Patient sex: F
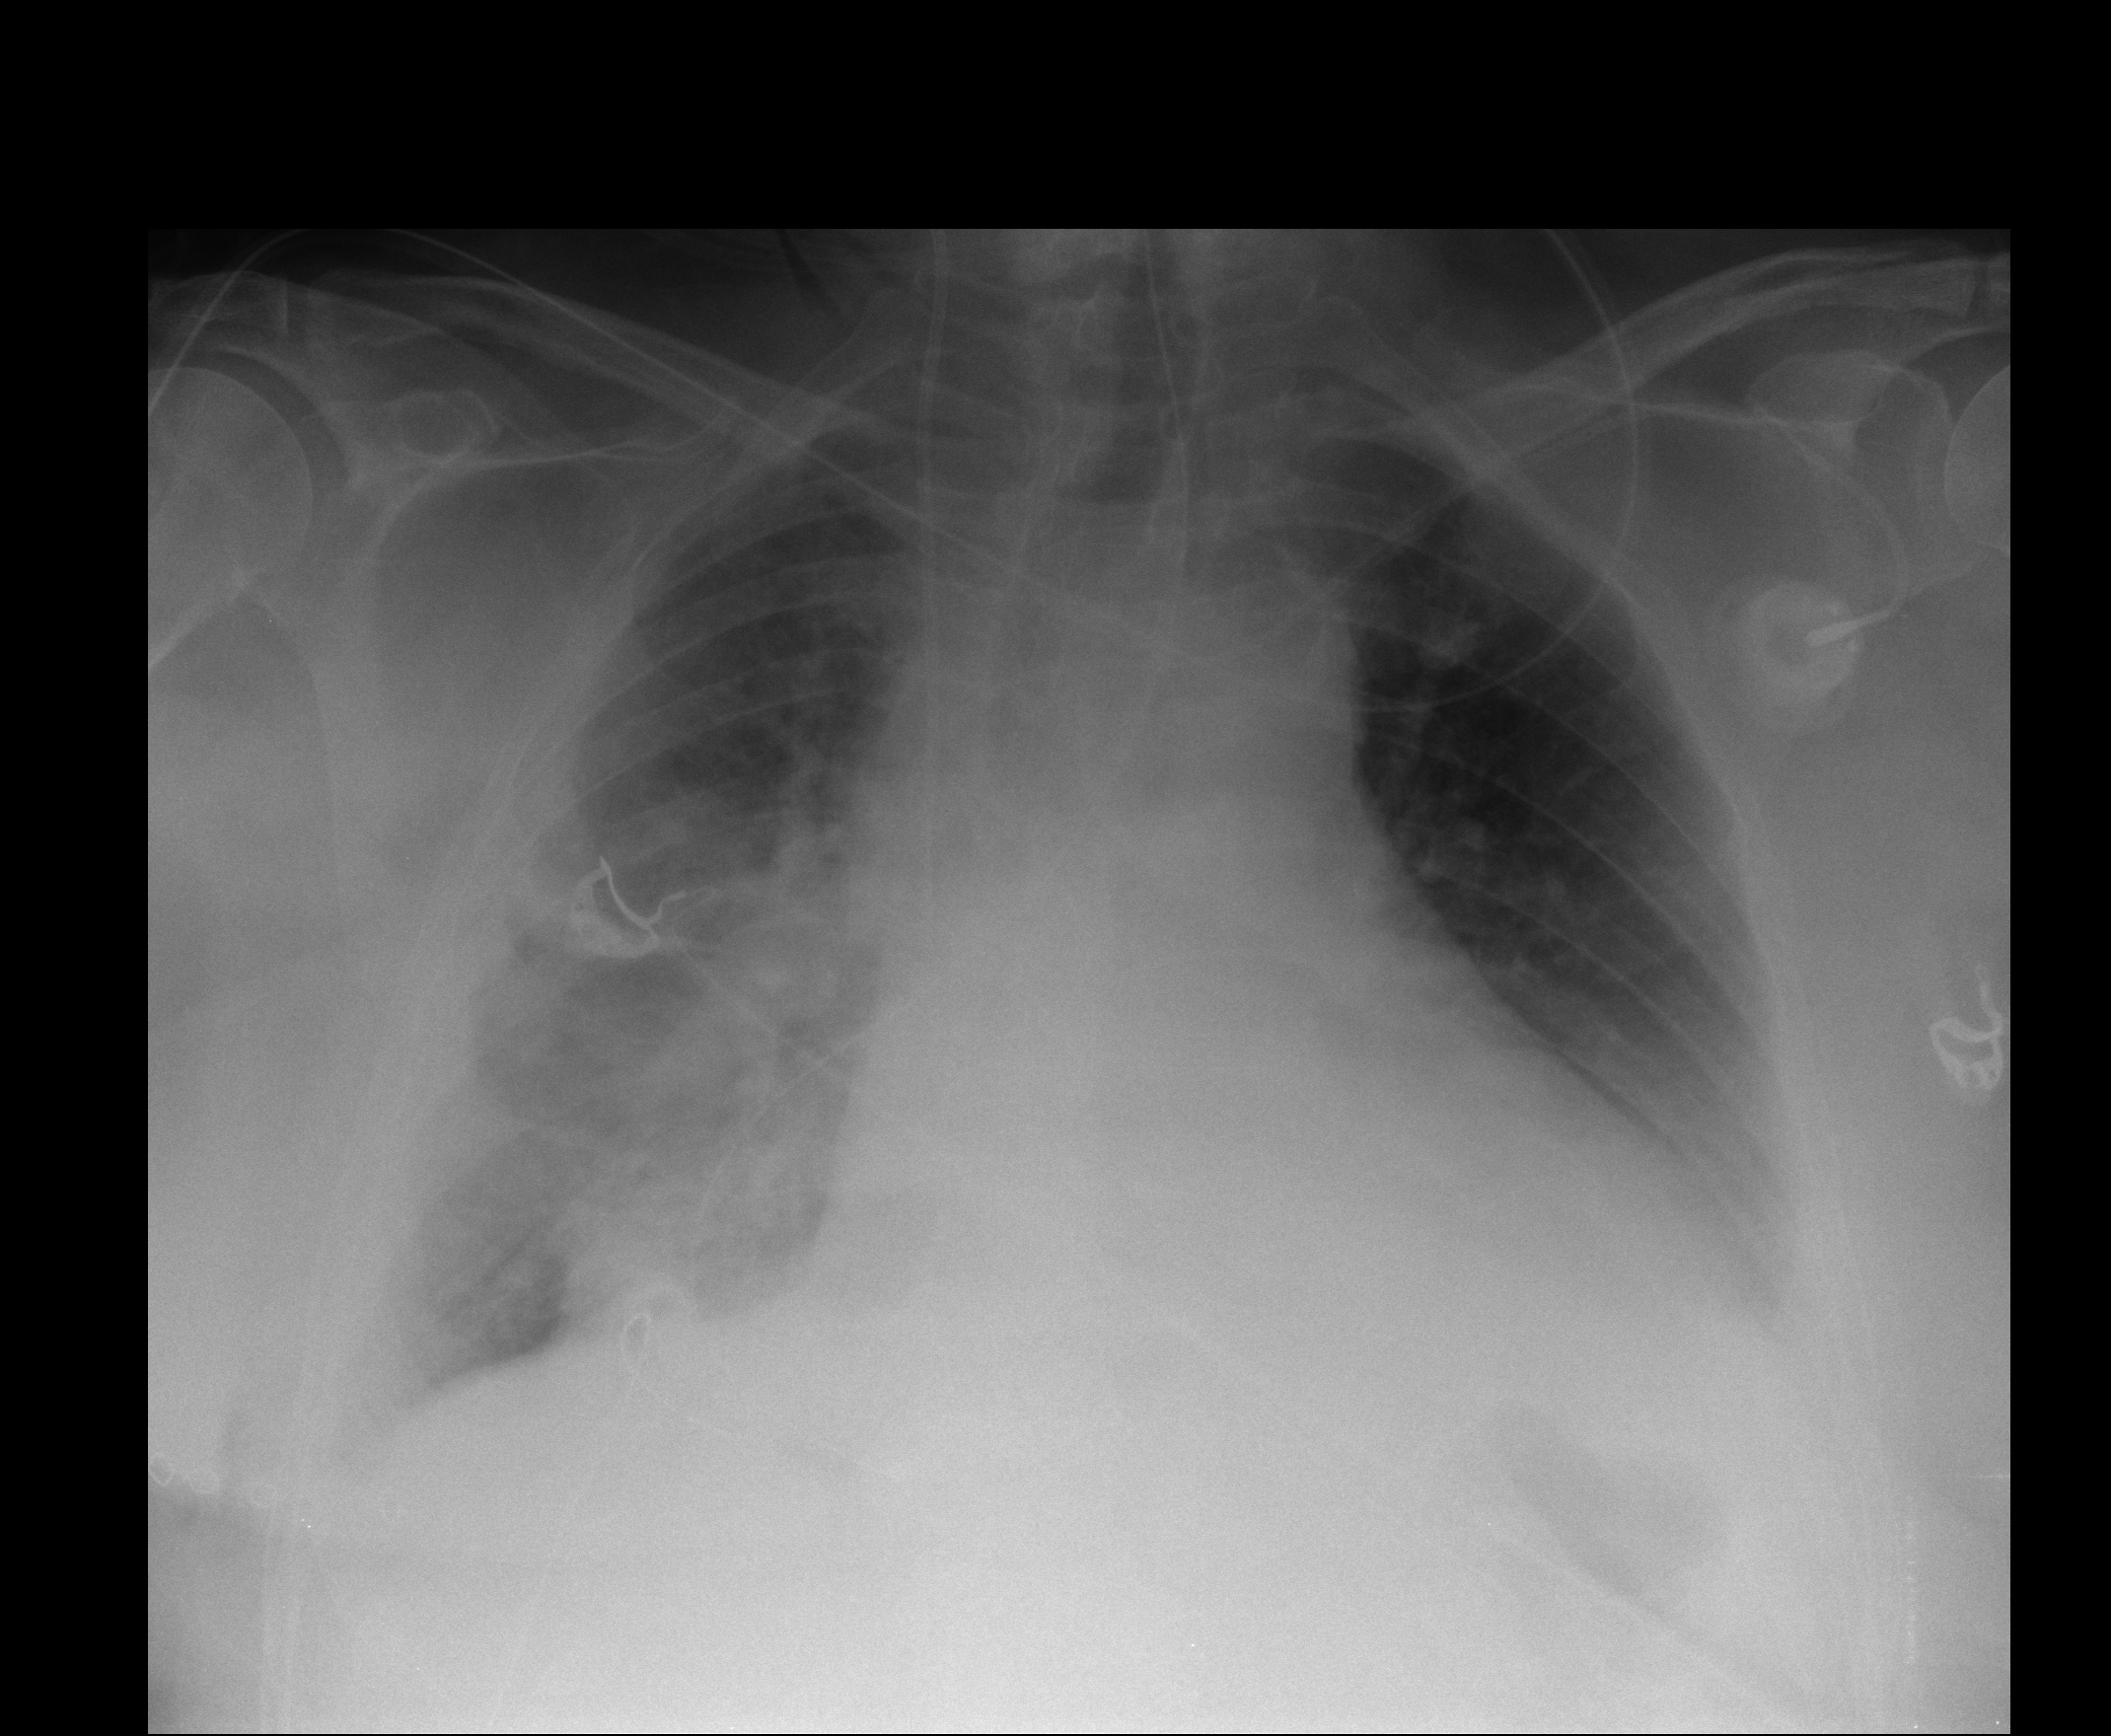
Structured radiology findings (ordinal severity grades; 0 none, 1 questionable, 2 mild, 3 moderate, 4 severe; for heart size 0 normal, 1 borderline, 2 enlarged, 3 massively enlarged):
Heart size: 2
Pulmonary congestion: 0
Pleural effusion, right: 2
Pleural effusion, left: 2
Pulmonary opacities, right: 2
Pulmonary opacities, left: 0
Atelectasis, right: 3
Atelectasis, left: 2